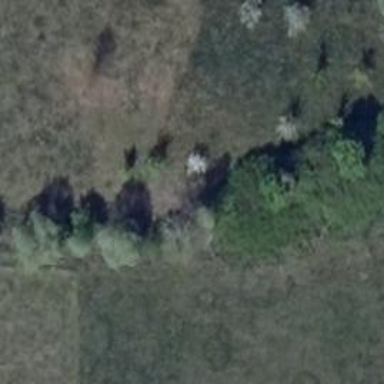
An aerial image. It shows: Row of trees in natural setting.